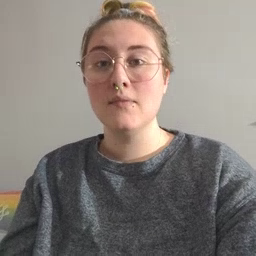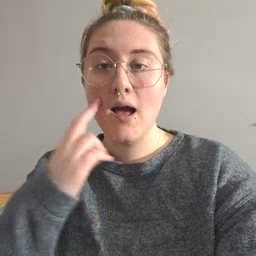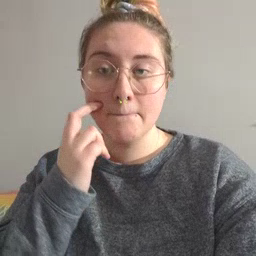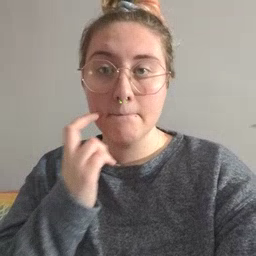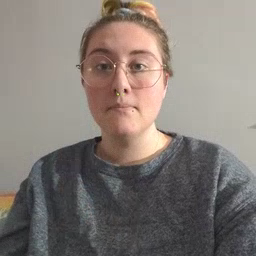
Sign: gum